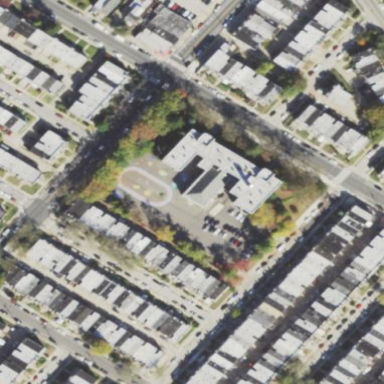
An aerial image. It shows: Schoolyard designated as leisure land.